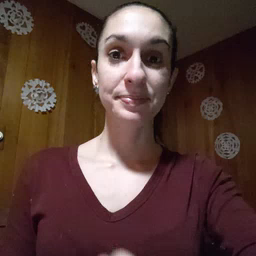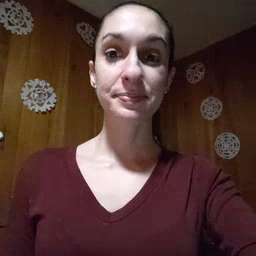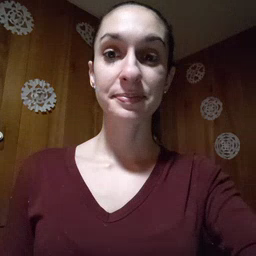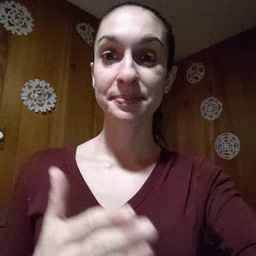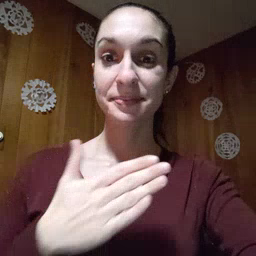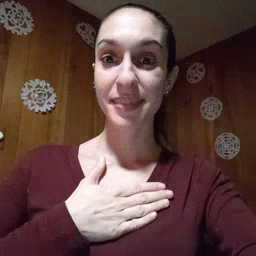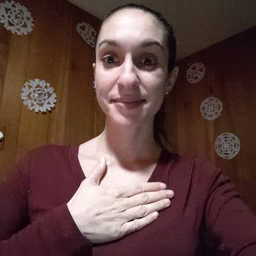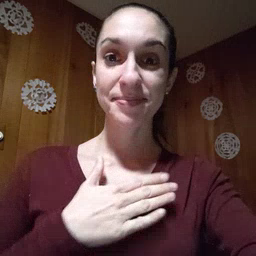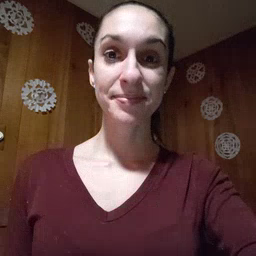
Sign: minemy